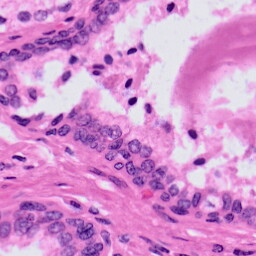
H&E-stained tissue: Prostate